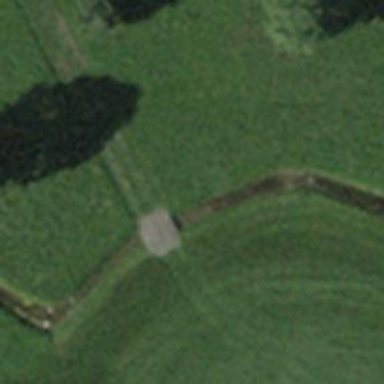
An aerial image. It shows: Designated golf cart service road on bridge.